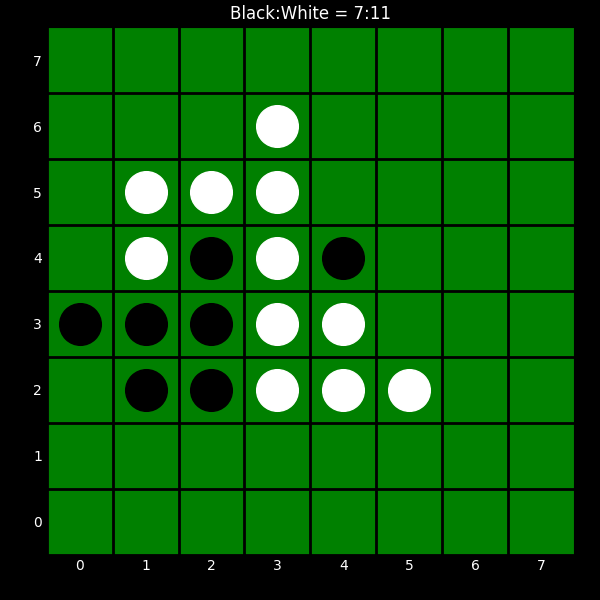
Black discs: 7
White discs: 11